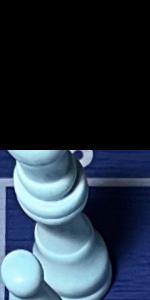
Label: King_White